Question: Why is it that I can see private members of my class in a Quick Watch window when the breakpoint is outside that class?
My breakpoint is in ConsoleApplication.cpp
My class is defined in XmlSignature.h
I can see these private members: ,
Here's my class:
'''
ref class XmlReference
{
public:
XmlReference(String^ URI);
virtual ~XmlReference();
String^ URI;
XmlElement^ Reference_element;
String^ ns_ds = "http://www.w3.org/2000/09/xmldsig#";
XmlNode^ AddTransform(String^ strAlgorithm);
XmlNode^ AddTransform(String^ strAlgorithm, String^ strParameterName, String^ strParameter);
List<XmlNode^>^ Transforms = gcnew List<XmlNode^>;
private:
XmlNode^ Transforms_Root_element = nullptr;
XmlDocument^ xmlDocument;
//Called by AddTransform
XmlNode^ CreateTransformElement(String^ strAlgorithm);
};
'''
This is what I can see:

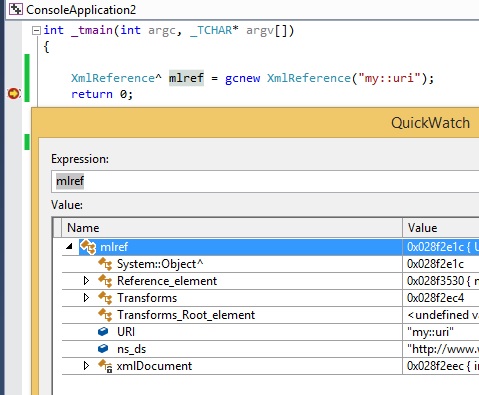
Answer: That is a feature and helps when debugging :-).
Class member visibility is ensured by the compiler to enforce object orientated programming. As @Medinoc observed, .net runtime also protects private and protected memory of a class from being accessed from other contexts.
In any case, the debugger has full access to the memory and can show all member content.